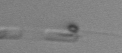
Label: Skeletonema